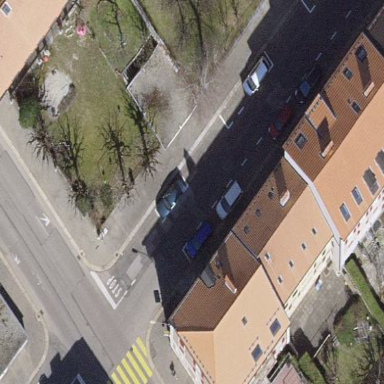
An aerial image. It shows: Parking available on the street side with parallel orientation.